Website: macys
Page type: cross-sells
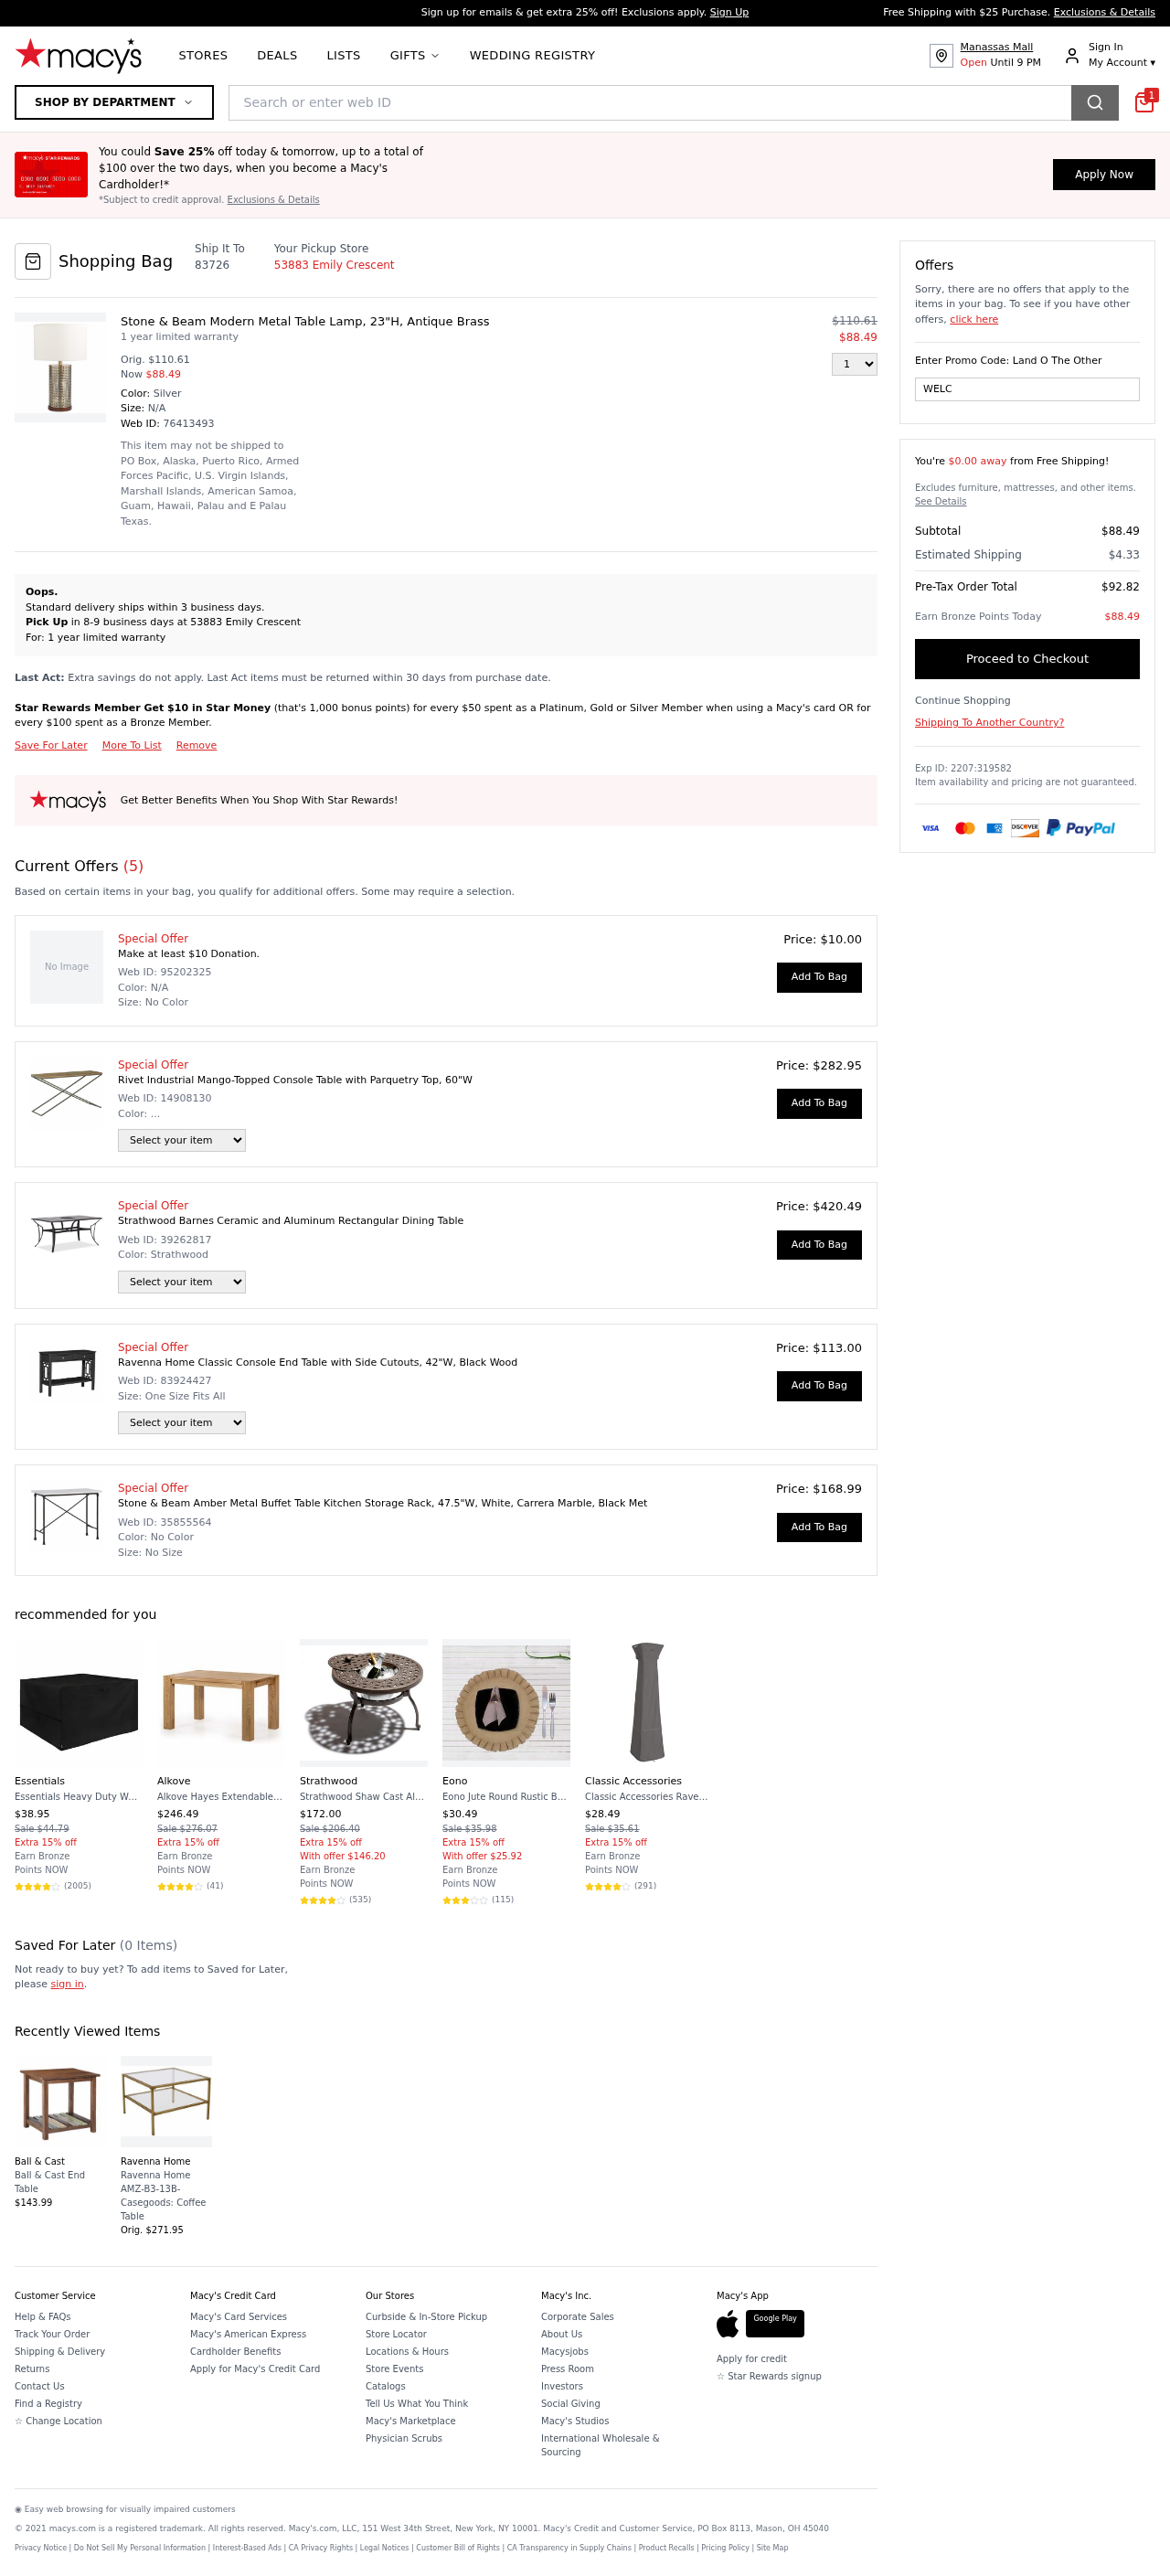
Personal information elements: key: PII_LOCATION1_STREET
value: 53883 Emily Crescent
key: PII_POSTCODE
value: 83726
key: PII_PROMO_CODE
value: WELCOME56
Product elements: key: PRODUCT10_BRAND
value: Classic Accessories
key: PRODUCT10_NAME
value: Classic Accessories Ravenna 55 – 329 – 015101 Cards Pyramid Torch Verandaheizung Cover Premium Outdo
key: PRODUCT10_NUM_RATINGS
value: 291
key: PRODUCT10_PRICE
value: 28.49
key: PRODUCT10_RATING
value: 4.9
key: PRODUCT11_BRAND
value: Ball & Cast
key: PRODUCT11_NAME
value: Ball & Cast End Table
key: PRODUCT11_PRICE
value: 143.99
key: PRODUCT12_BRAND
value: Ravenna Home
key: PRODUCT12_NAME
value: Ravenna Home AMZ-B3-13B-Casegoods: Coffee Table
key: PRODUCT12_PRICE
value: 271.95
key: PRODUCT1_DESC
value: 1 year limited warranty
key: PRODUCT1_NAME
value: Stone & Beam Modern Metal Table Lamp, 23"H, Antique Brass
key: PRODUCT1_PRICE
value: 88.49
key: PRODUCT1_QUANTITY
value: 1
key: PRODUCT2_NAME
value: Rivet Industrial Mango-Topped Console Table with Parquetry Top, 60"W
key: PRODUCT2_PRICE
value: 282.95
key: PRODUCT3_NAME
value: Strathwood Barnes Ceramic and Aluminum Rectangular Dining Table
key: PRODUCT3_PRICE
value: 420.49
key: PRODUCT4_NAME
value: Ravenna Home Classic Console End Table with Side Cutouts, 42"W, Black Wood
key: PRODUCT4_PRICE
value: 113
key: PRODUCT5_NAME
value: Stone & Beam Amber Metal Buffet Table Kitchen Storage Rack, 47.5"W, White, Carrera Marble, Black Met
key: PRODUCT5_PRICE
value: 168.99
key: PRODUCT6_BRAND
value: Essentials
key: PRODUCT6_NAME
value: Essentials Heavy Duty Waterproof Oxford Fabric Garden Table Cover Cube 125 x 125 x 74 cm
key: PRODUCT6_NUM_RATINGS
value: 2005
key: PRODUCT6_PRICE
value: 38.95
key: PRODUCT6_RATING
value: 4.6
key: PRODUCT7_BRAND
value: Alkove
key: PRODUCT7_NAME
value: Alkove Hayes Extendable Solid Wood Table
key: PRODUCT7_NUM_RATINGS
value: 41
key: PRODUCT7_PRICE
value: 246.49
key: PRODUCT7_RATING
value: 4.5
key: PRODUCT8_BRAND
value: Strathwood
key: PRODUCT8_NAME
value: Strathwood Shaw Cast Aluminum Side Table with Ice Pit
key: PRODUCT8_NUM_RATINGS
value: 535
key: PRODUCT8_PRICE
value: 172
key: PRODUCT8_RATING
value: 4.2
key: PRODUCT9_BRAND
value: Eono
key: PRODUCT9_NAME
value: Eono Jute Round Rustic Burlap Placemats Linen Placemats Country Vintage Thanksgiving Dinner Decorati
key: PRODUCT9_NUM_RATINGS
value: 115
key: PRODUCT9_PRICE
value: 30.49
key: PRODUCT9_RATING
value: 3.2
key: PRODUCT1_ORIGINAL_PRICE
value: $110.61
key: PRODUCT6_ORIGINAL_PRICE
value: Sale $44.79
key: PRODUCT7_ORIGINAL_PRICE
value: Sale $276.07
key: PRODUCT8_ORIGINAL_PRICE
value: Sale $206.40
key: PRODUCT9_ORIGINAL_PRICE
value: Sale $35.98
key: PRODUCT10_ORIGINAL_PRICE
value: Sale $35.61
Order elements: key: ORDER_ID
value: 76413493
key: ORDER_NUM_OFFERS
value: (5)
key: ORDER_FREE_SHIPPING_THRESHOLD
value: $0.00 away
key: ORDER_SUBTOTAL
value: $88.49
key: ORDER_SHIPPING_COST
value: $4.33
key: ORDER_TOTAL
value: $92.82
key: ORDER_POINTS_EARNED
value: $88.49
Search elements: key: HEADER_SEARCH
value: Search or enter web ID
Other elements: key: SAVED_NUM_ITEMS
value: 0